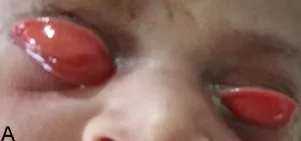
One-day-old neonate at presentation with bilateral ectropion, with the right eye showing a more severe chemosis than the left eye.
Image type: medical_photograph (other_medical_photograph)